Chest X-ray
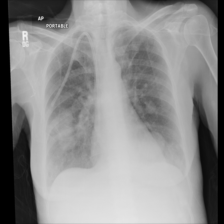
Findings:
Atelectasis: negative
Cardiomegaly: negative
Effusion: negative
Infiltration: negative
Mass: negative
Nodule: positive
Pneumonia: negative
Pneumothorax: negative
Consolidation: negative
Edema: negative
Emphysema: negative
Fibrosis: negative
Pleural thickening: negative
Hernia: negative